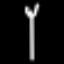
Label: fork